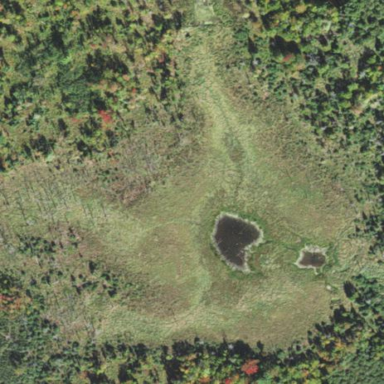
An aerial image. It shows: Pond surrounded by natural water.